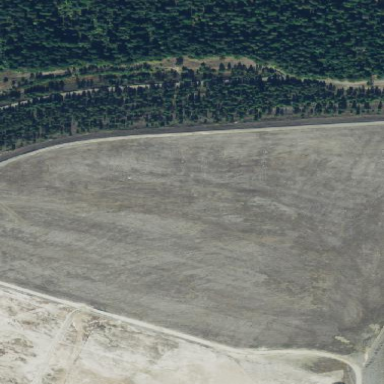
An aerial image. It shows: Tailings water reservoir.